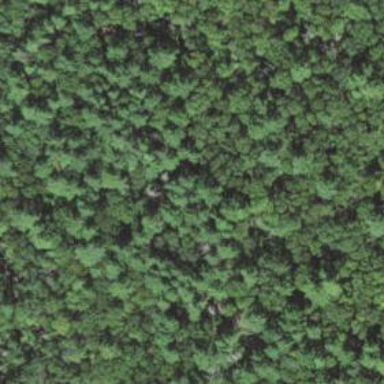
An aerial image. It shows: Woodland with needle-leaved trees.